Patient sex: F
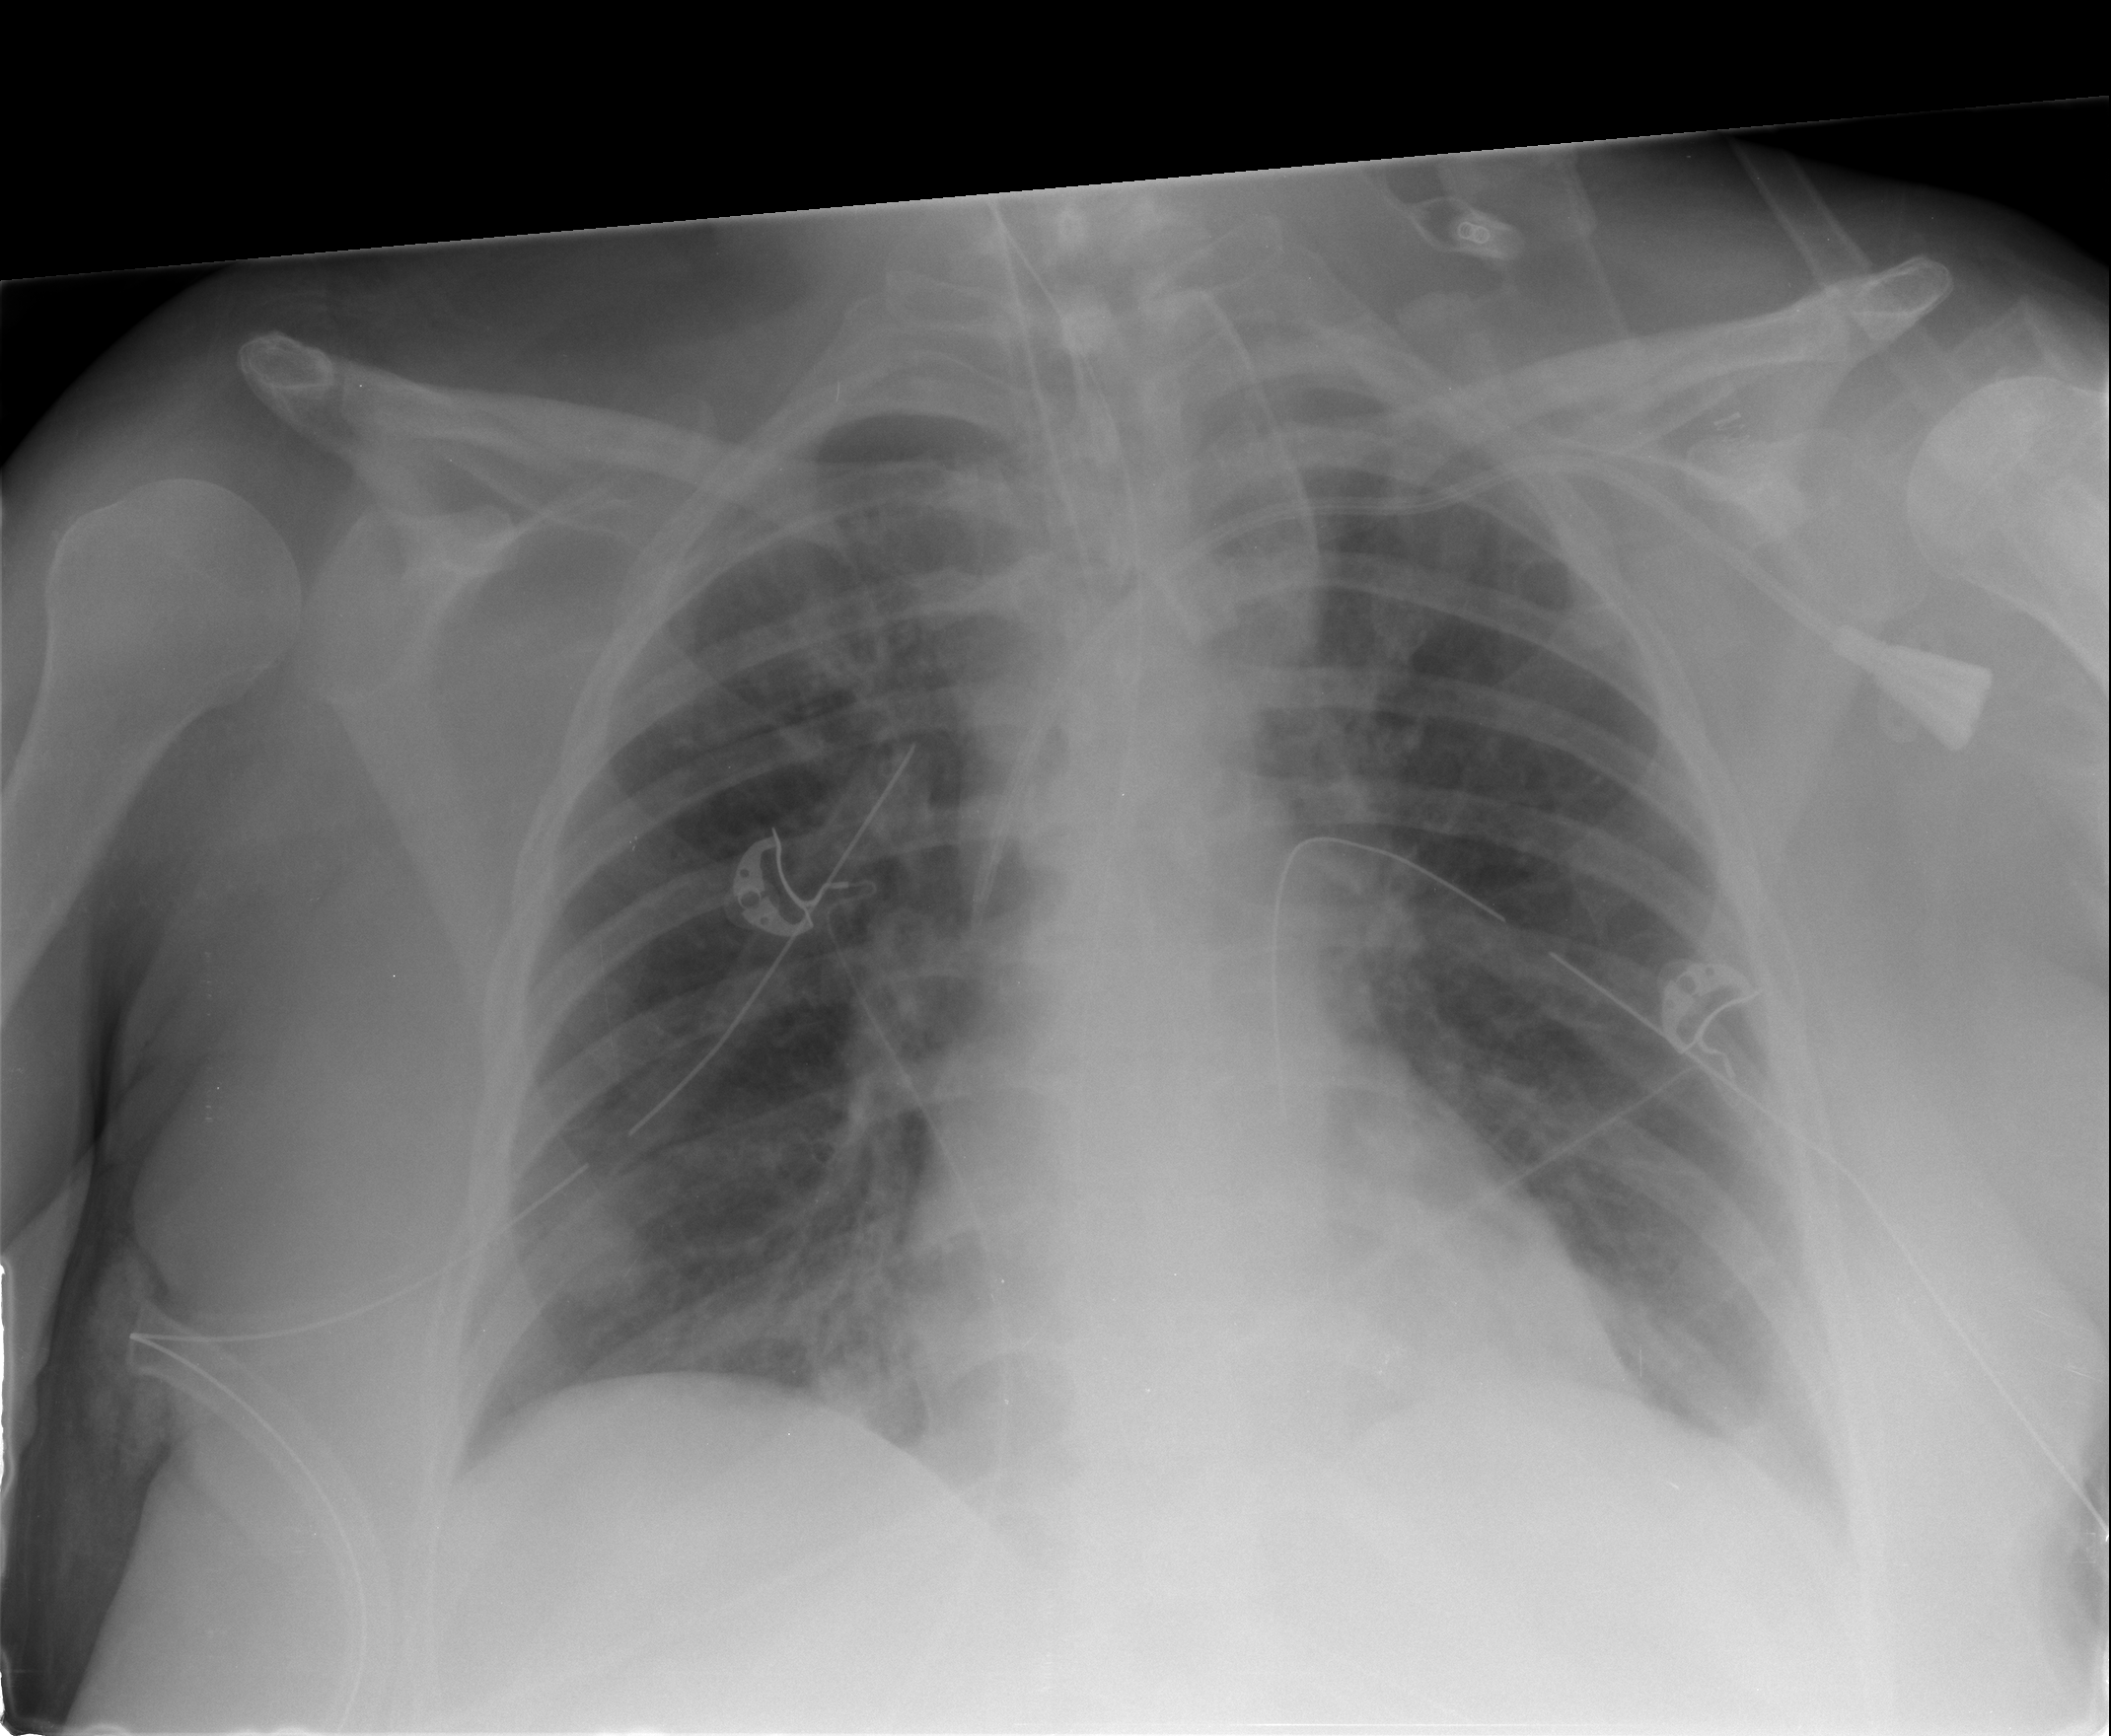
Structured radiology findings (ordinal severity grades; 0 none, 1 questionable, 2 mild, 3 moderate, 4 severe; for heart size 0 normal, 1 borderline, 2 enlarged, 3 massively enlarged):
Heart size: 0
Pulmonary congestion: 0
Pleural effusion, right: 0
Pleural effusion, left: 1
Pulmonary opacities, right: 0
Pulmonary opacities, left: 0
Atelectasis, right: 0
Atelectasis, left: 2